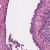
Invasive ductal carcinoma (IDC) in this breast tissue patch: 1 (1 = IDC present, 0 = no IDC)